Aerial crown-view tile of a tropical tree (Barro Colorado Island, Panama), acquired 20250915:
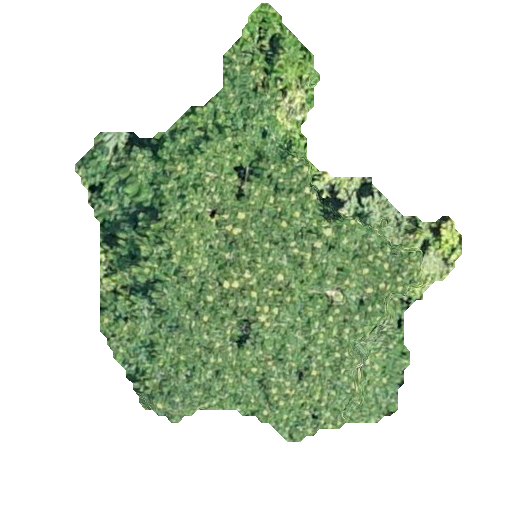
Species: Zanthoxylum ekmanii
GBIF accepted scientific name: Zanthoxylum ekmanii
Crown area: 135.992 m²